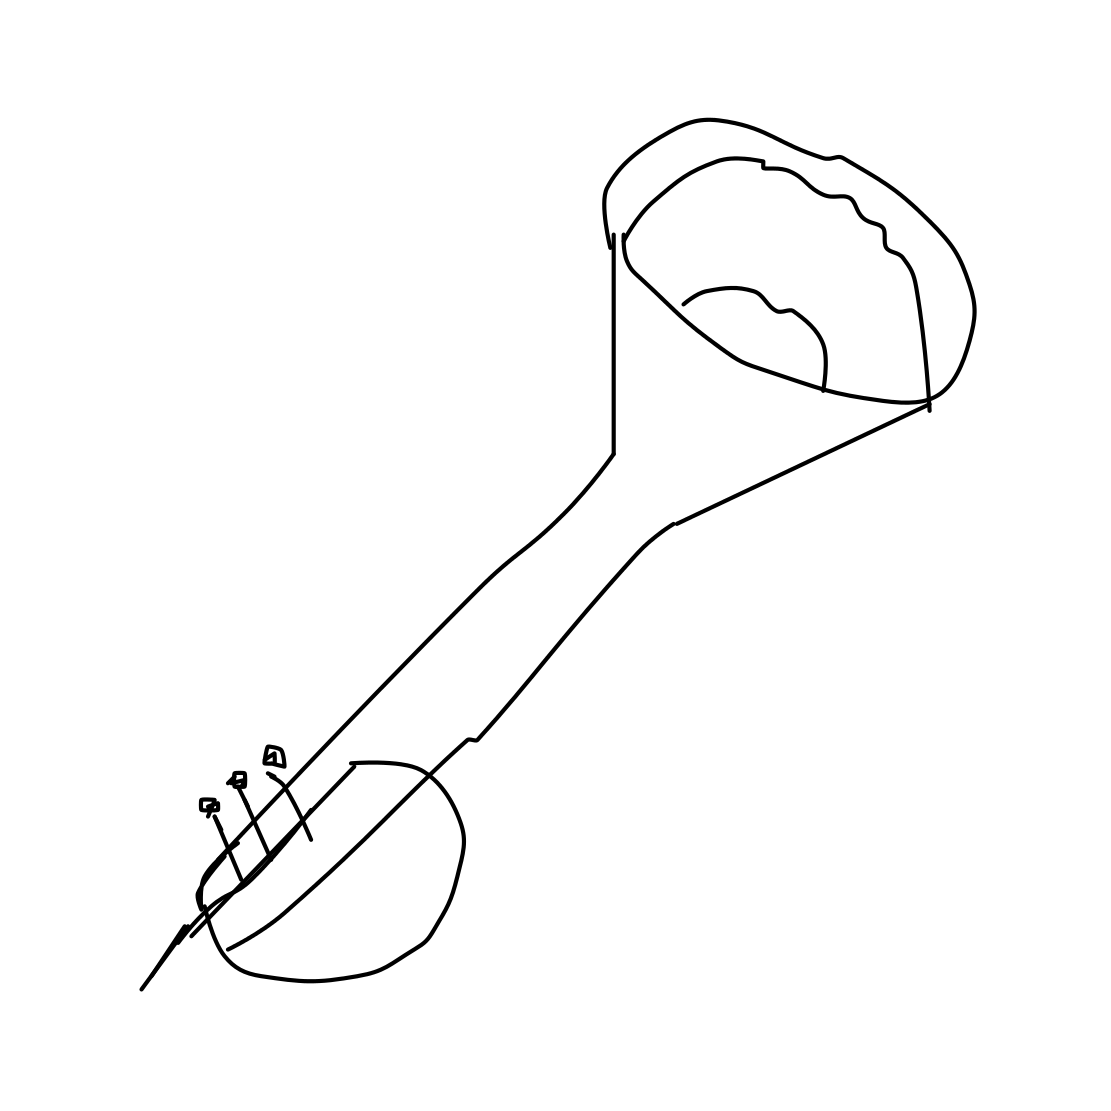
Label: trumpet